Interaction volume radius: 5 \u00c5
Interaction volume height: 15 \u00c5
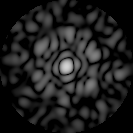
Disorder parameter: 0.741